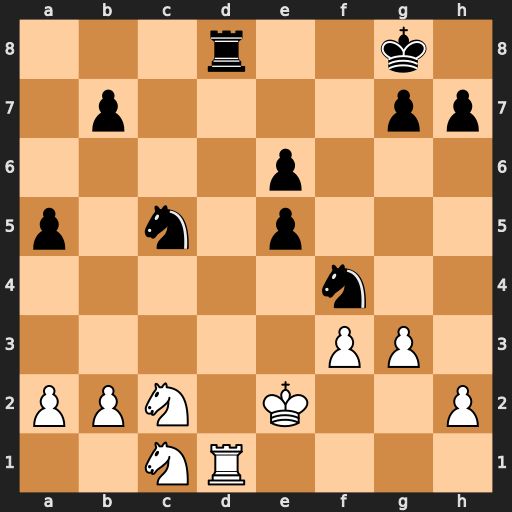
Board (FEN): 3r2k1/1p4pp/4p3/p1n1p3/5n2/5PP1/PPN1K2P/2NR4
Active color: w
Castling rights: -
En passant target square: -
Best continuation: gxf4 Rxd1 Kxd1